Question: My problem is as follows: I lock the navigation drawer menu 'setDrawerLockMode(DrawerLayout.LOCK_MODE_LOCKED_OPEN)' in the landscape mode of the tablet, but I need the fragment from the right to be active, so I can click it with navigation always opened. But I dont know how to do it. Please help.

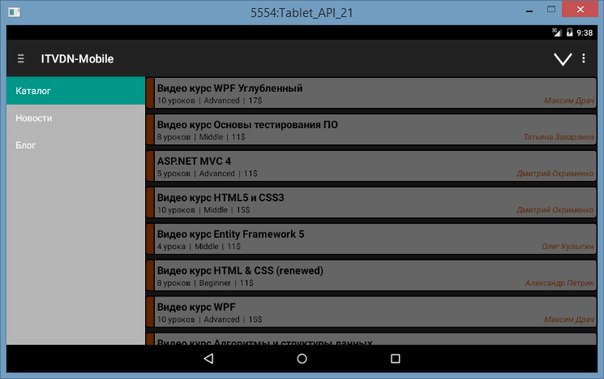
Answer: There are a few things you need to do:
1. Disable the layout fading by setting a transparent color: drawer.setScrimColor(Color.TRANSPARENT);
2. Lock the drawer drawer.setDrawerLockMode(DrawerLayout.LOCK_MODE_LOCKED_OPEN);
3. Create a custom drawer class which allows clicking through when in locked mode: public class CustomDrawer extends DrawerLayout {
public CustomDrawer(Context context) {
super(context);
}
public CustomDrawer(Context context, AttributeSet attrs) {
super(context, attrs);
}
public CustomDrawer(Context context, AttributeSet attrs, int defStyle) {
super(context, attrs, defStyle);
}
@Override
public boolean onInterceptTouchEvent(MotionEvent ev) {
View drawer = getChildAt(1);
if (getDrawerLockMode(drawer) == LOCK_MODE_LOCKED_OPEN && ev.getRawX() > drawer.getWidth()) {
return false;
} else {
return super.onInterceptTouchEvent(ev);
}
}
}
4. Use this class in xml: <com.example.myapplication.CustomDrawer
xmlns:android="http://schemas.android.com/apk/res/android"
android:layout_width="match_parent"
android:layout_height="match_parent">
<FrameLayout
android:layout_width="match_parent"
android:layout_height="match_parent">
<!-- The main content view -->
</FrameLayout>
<ListView android:layout_width="100dp"
android:layout_height="match_parent"
android:layout_gravity="start"
android:background="#111"/>
</com.example.myapplication.CustomDrawer>